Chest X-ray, AP view. Patient: 54 years old, sex M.
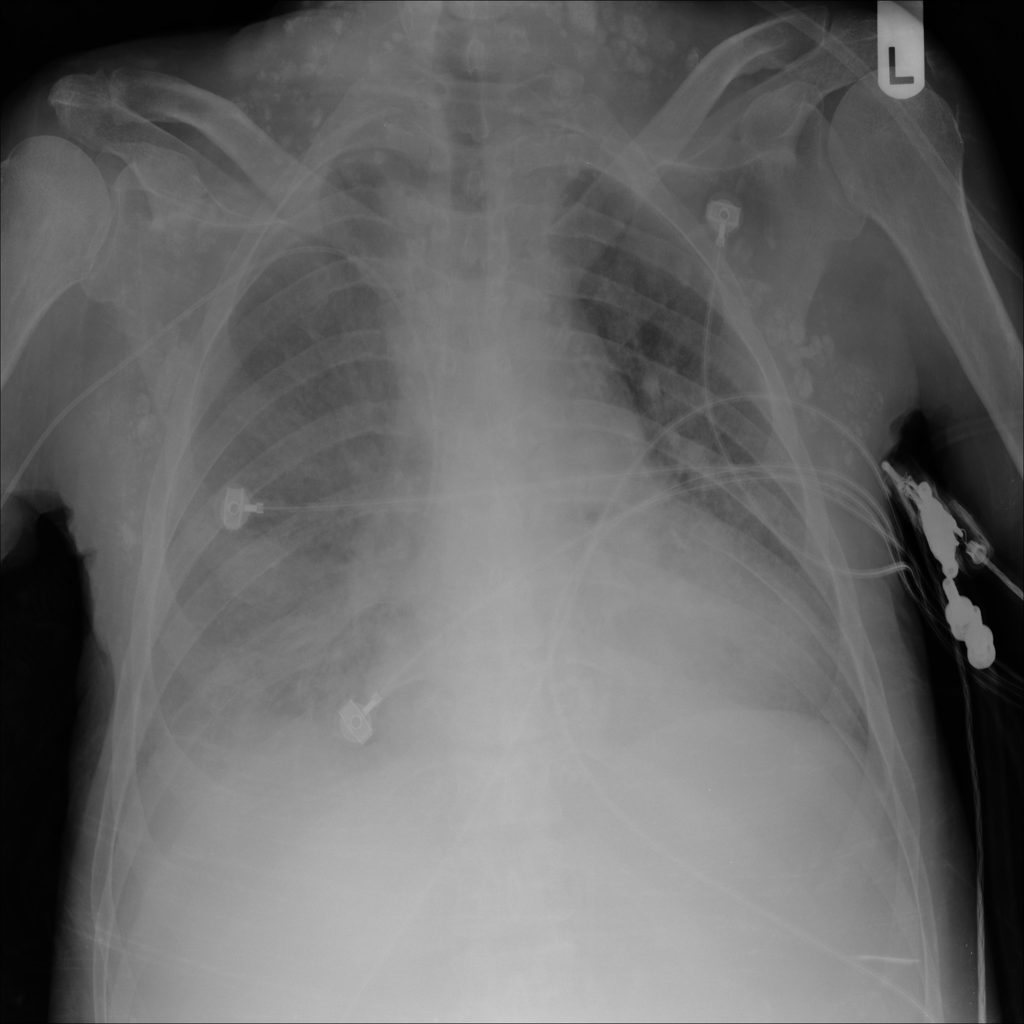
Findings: Effusion, Infiltration